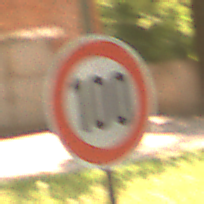
Verkehrszeichen: Geschwindigkeit100
Umgebung: Outdoor, Nature
Tageszeit: Midday
Wetter: PartlyCloudy
Licht: Natural
Jahreszeit: NotSpecified
Kontrast: LowContrast